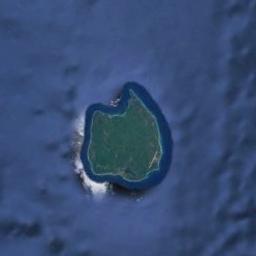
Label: island